Question: I have menu slider this one

and there are 5-6 activities where I need to implement the slider.Clicking on slider opens the respective fragment.
Is there any better option for the same
here is my main activity
'''
public class MainActivity extends Activity {
private DrawerLayout mDrawerLayout;
private ListView mDrawerList;
private ActionBarDrawerToggle mDrawerToggle;
// nav drawer title
private CharSequence mDrawerTitle;
// used to store app title
private CharSequence mTitle;
// slide menu items
private String[] navMenuTitles;
private TypedArray navMenuIcons;
private ArrayList<NavDrawerItem> navDrawerItems;
private NavDrawerListAdapter adapter;
@Override
protected void onCreate(Bundle savedInstanceState) {
super.onCreate(savedInstanceState);
setContentView(R.layout.activity_main);
mTitle = mDrawerTitle = getTitle();
// load slide menu items
navMenuTitles = getResources().getStringArray(R.array.nav_drawer_items);
// nav drawer icons from resources
navMenuIcons = getResources().obtainTypedArray(R.array.nav_drawer_icons);
mDrawerLayout = (DrawerLayout) findViewById(R.id.drawer_layout);
mDrawerList = (ListView) findViewById(R.id.list_slidermenu);
navDrawerItems = new ArrayList<NavDrawerItem>();
// adding nav drawer items to array
// Home
navDrawerItems.add(new NavDrawerItem(navMenuTitles[0], navMenuIcons.getResourceId(0, -1)));
// Find People
navDrawerItems.add(new NavDrawerItem(navMenuTitles[1], navMenuIcons.getResourceId(1, -1)));
// Photos
navDrawerItems.add(new NavDrawerItem(navMenuTitles[2], navMenuIcons.getResourceId(2, -1)));
// Communities, Will add a counter here
navDrawerItems.add(new NavDrawerItem(navMenuTitles[3], navMenuIcons.getResourceId(3, -1)));
// Pages
navDrawerItems.add(new NavDrawerItem(navMenuTitles[4], navMenuIcons.getResourceId(4, -1)));
// What's hot, We will add a counter here
navDrawerItems.add(new NavDrawerItem(navMenuTitles[5], navMenuIcons.getResourceId(5, -1)));
// Recycle the typed array
navMenuIcons.recycle();
mDrawerList.setOnItemClickListener(new SlideMenuClickListener());
// setting the nav drawer list adapter
adapter = new NavDrawerListAdapter(getApplicationContext(),
navDrawerItems);
mDrawerList.setAdapter(adapter);
// enabling action bar app icon and behaving it as toggle button
getActionBar().setDisplayHomeAsUpEnabled(true);
getActionBar().setHomeButtonEnabled(true);
mDrawerToggle = new ActionBarDrawerToggle(this, mDrawerLayout,
R.drawable.ic_drawer, //nav menu toggle icon
R.string.app_name, // nav drawer open - description for accessibility
R.string.app_name // nav drawer close - description for accessibility
) {
public void onDrawerClosed(View view) {
getActionBar().setTitle(mTitle);
// calling onPrepareOptionsMenu() to show action bar icons
invalidateOptionsMenu();
}
public void onDrawerOpened(View drawerView) {
getActionBar().setTitle(mDrawerTitle);
// calling onPrepareOptionsMenu() to hide action bar icons
invalidateOptionsMenu();
}
};
mDrawerLayout.setDrawerListener(mDrawerToggle);
if (savedInstanceState == null) {
// on first time display view for first nav item
displayView(0);
}
}
/**
* Slide menu item click listener
* */
private class SlideMenuClickListener implements
ListView.OnItemClickListener {
@Override
public void onItemClick(AdapterView<?> parent, View view, int position,
long id) {
// display view for selected nav drawer item
displayView(position);
}
}
@Override
public boolean onCreateOptionsMenu(Menu menu) {
getMenuInflater().inflate(R.menu.main, menu);
return true;
}
@Override
public boolean onOptionsItemSelected(MenuItem item) {
// toggle nav drawer on selecting action bar app icon/title
if (mDrawerToggle.onOptionsItemSelected(item)) {
return true;
}
// Handle action bar actions click
switch (item.getItemId()) {
case R.id.action_settings:
return true;
default:
return super.onOptionsItemSelected(item);
}
}
/* *
* Called when invalidateOptionsMenu() is triggered
*/
@Override
public boolean onPrepareOptionsMenu(Menu menu) {
// if nav drawer is opened, hide the action items
boolean drawerOpen = mDrawerLayout.isDrawerOpen(mDrawerList);
menu.findItem(R.id.action_settings).setVisible(!drawerOpen);
return super.onPrepareOptionsMenu(menu);
}
/**
* Diplaying fragment view for selected nav drawer list item
* */
private void displayView(int position) {
// update the main content by replacing fragments
Fragment fragment = null;
switch (position) {
case 0: fragment = new HomeFragment();
break;
case 1: fragment = new FindPeopleFragment();
break;
case 2: fragment = new PhotosFragment();
break;
case 3: fragment = new CommunityFragment();
break;
case 4: fragment = new PagesFragment();
break;
case 5: fragment = new WhatsHotFragment();
break;
default:
break;
}
if (fragment != null) {
FragmentManager fragmentManager = getFragmentManager();
fragmentManager.beginTransaction()
.replace(R.id.frame_container, fragment).commit();
// update selected item and title, then close the drawer
mDrawerList.setItemChecked(position, true);
mDrawerList.setSelection(position);
setTitle(navMenuTitles[position]);
mDrawerLayout.closeDrawer(mDrawerList);
} else {
// error in creating fragment
Log.e("MainActivity", "Error in creating fragment");
}
}
@Override
public void setTitle(CharSequence title) {
mTitle = title;
getActionBar().setTitle(mTitle);
}
/**
* When using the ActionBarDrawerToggle, you must call it during
* onPostCreate() and onConfigurationChanged()...
*/
@Override
protected void onPostCreate(Bundle savedInstanceState) {
super.onPostCreate(savedInstanceState);
// Sync the toggle state after onRestoreInstanceState has occurred.
mDrawerToggle.syncState();
}
@Override
public void onConfigurationChanged(Configuration newConfig) {
super.onConfigurationChanged(newConfig);
// Pass any configuration change to the drawer toggls
mDrawerToggle.onConfigurationChanged(newConfig);
}
}
'''
pls suggest
Regards
Mann
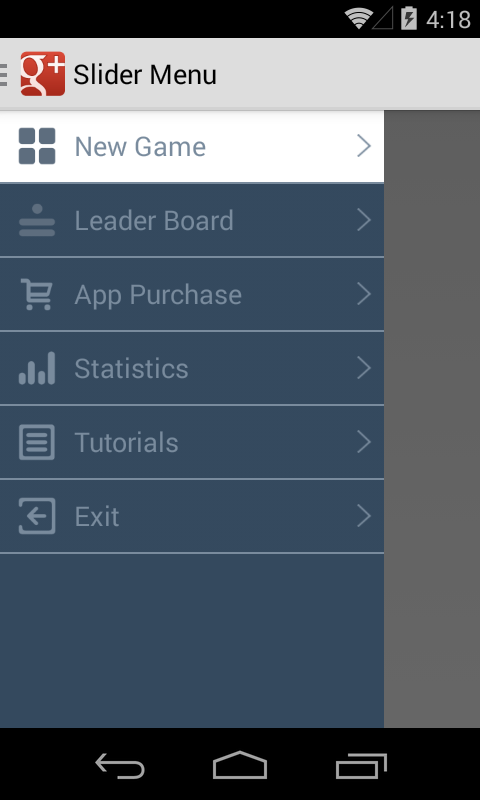
Answer: IMHO, Instead of using multiple activities, you can use fragments. Fragments will give you better options than activities such as you can implement transitions. And if you want to use the activity of similar kind of drawer, you can create a base activity that will be extended by all of the activities with drawer.